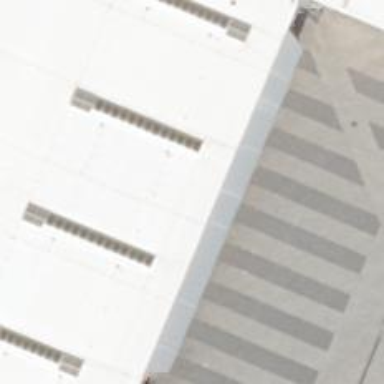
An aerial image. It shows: View of roof of building.